Interaction volume radius: 5 \u00c5
Interaction volume height: 10 \u00c5
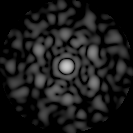
Disorder parameter: 0.8034